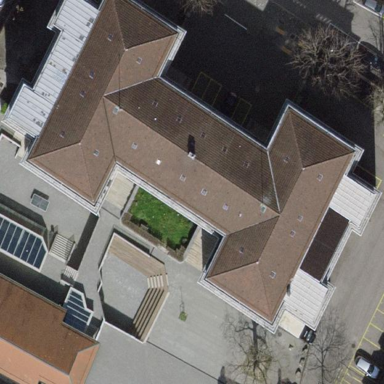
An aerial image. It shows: School.